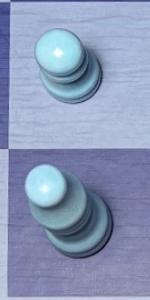
Label: Bishop_White